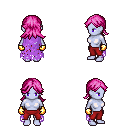
a pixel art fantasy rpg character, female body template, dark elf, purple skin, maroon tattered cape, red pants, pink loose hair, gold gloves, four views (front, back, left, right), 2x2 character sprite sheet, small pixel art, hard edges, no anti-aliasing